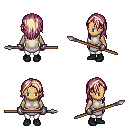
a pixel art fantasy rpg character, female body template, human, tanned skin, white tunic, white pants, white blonde long hairstyle, metal gloves, black shoes, spear, four views (front, back, left, right), 2x2 character sprite sheet, small pixel art, hard edges, no anti-aliasing